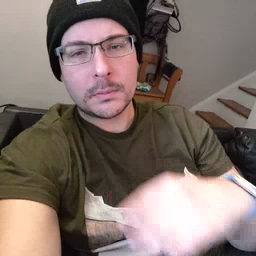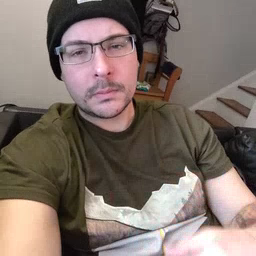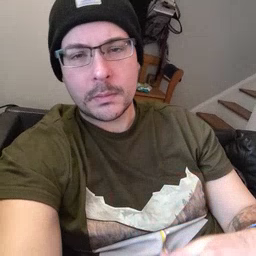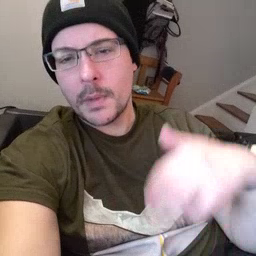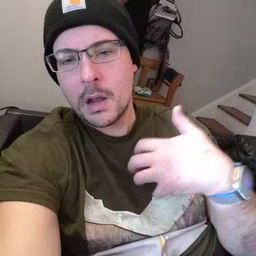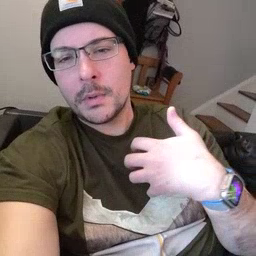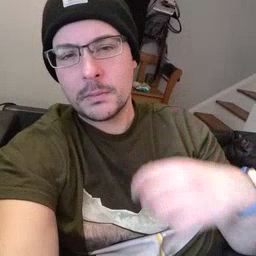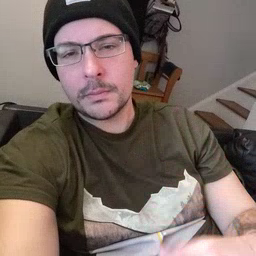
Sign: animal